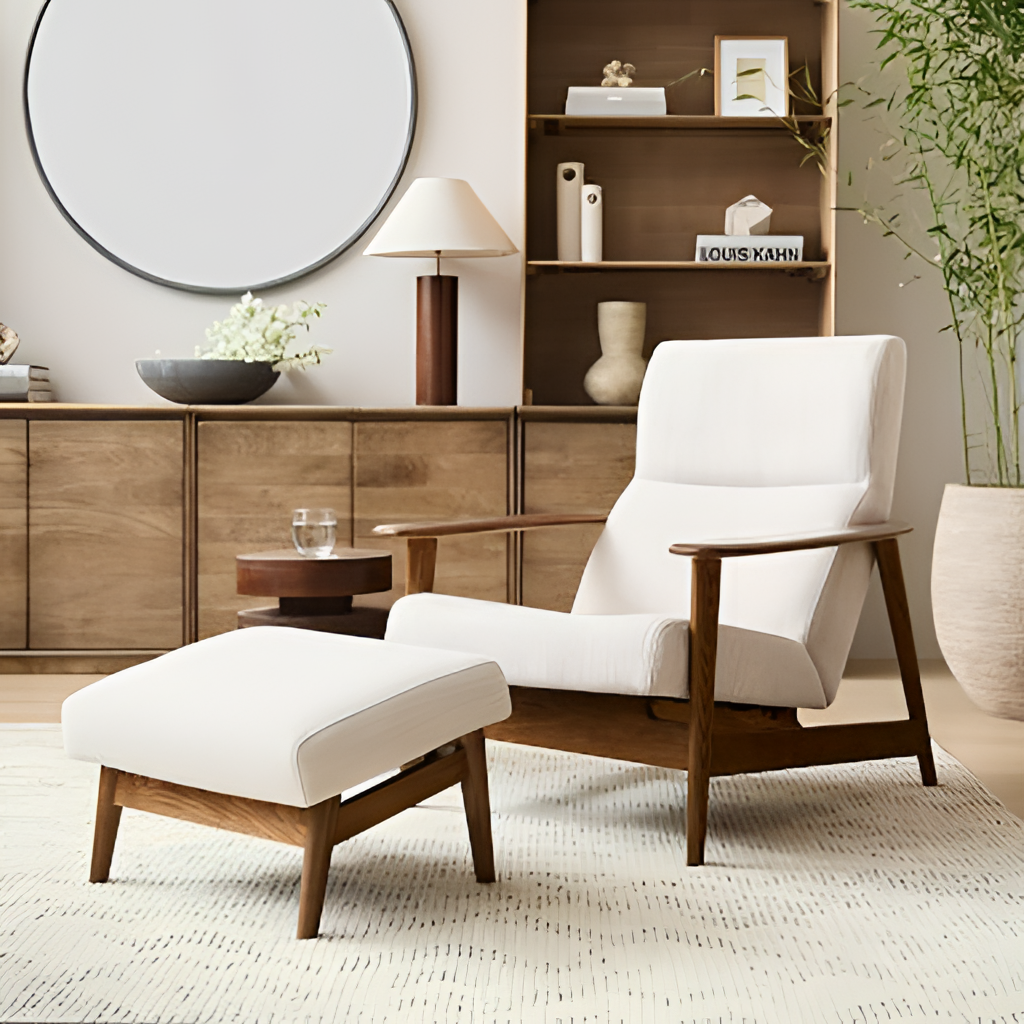
living room, fabric armchair, contemporary, cream paint wallpaper, with solid pattern, wood flooring, with plank pattern